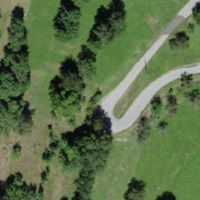
EUNIS habitat code: 26
Species observed at this site:
Vicia sepium